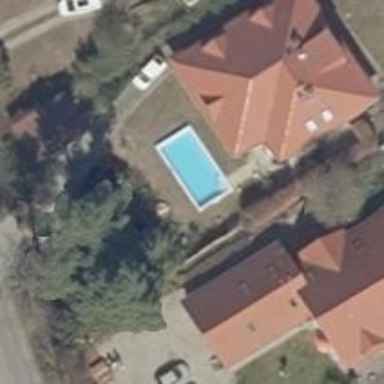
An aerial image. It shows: Swimming pool located in leisure land.